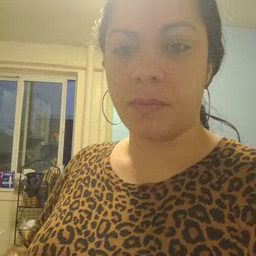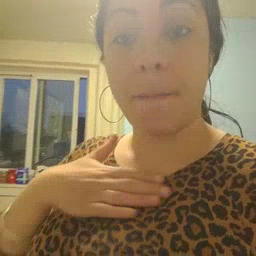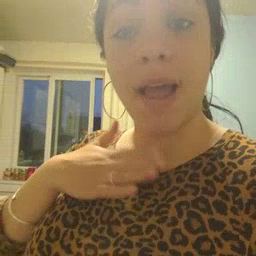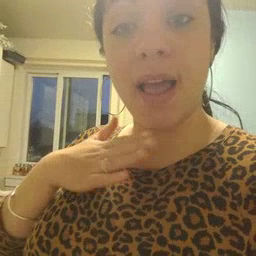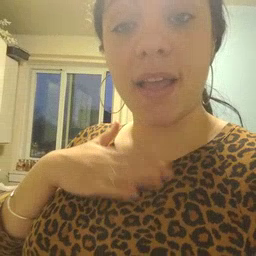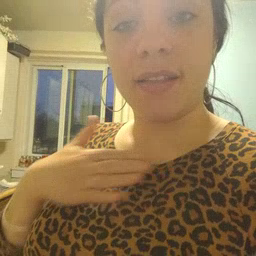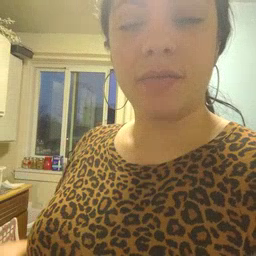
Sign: minemy